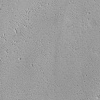
Atmospheric dust classification: not_dusty